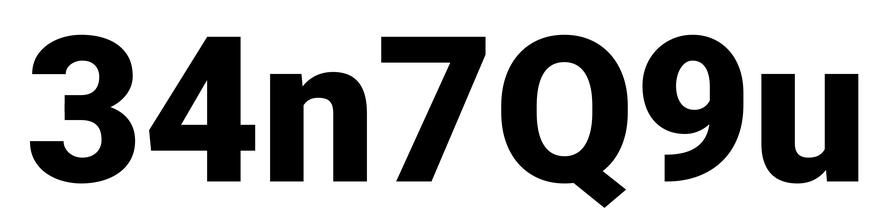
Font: Roboto_Black